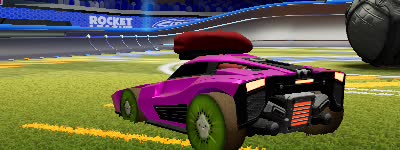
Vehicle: breakout